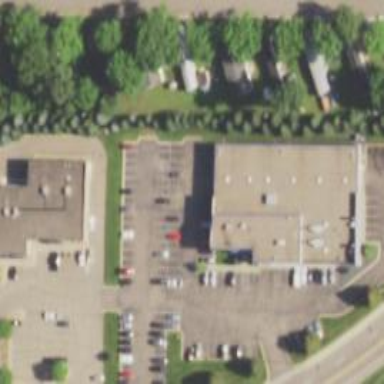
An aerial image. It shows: Commercial area.